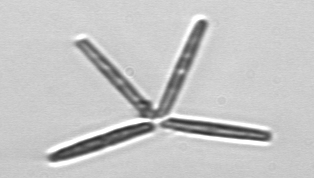
Label: Thalassionema